Field crop: tomato
Growth stage: 1
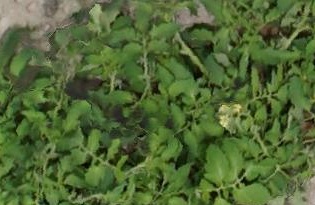
Species: tomato